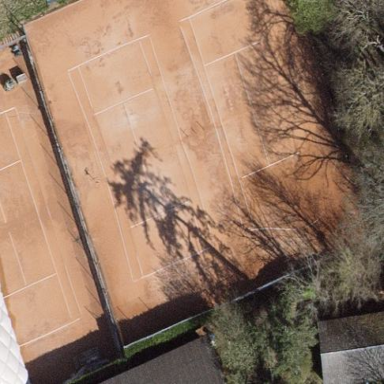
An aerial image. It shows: Tennis pitch with clay surface for leisure sports.